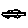
Label: car